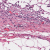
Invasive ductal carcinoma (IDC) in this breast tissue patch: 0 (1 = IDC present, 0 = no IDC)